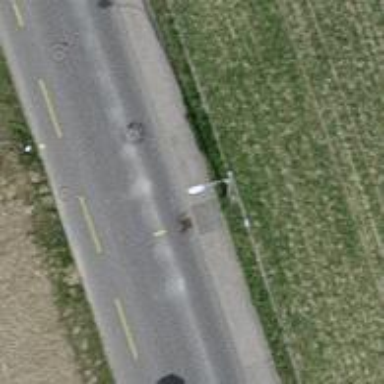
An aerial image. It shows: Tertiary road with asphalt surface and sidewalk on the left side.